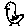
Label: bird